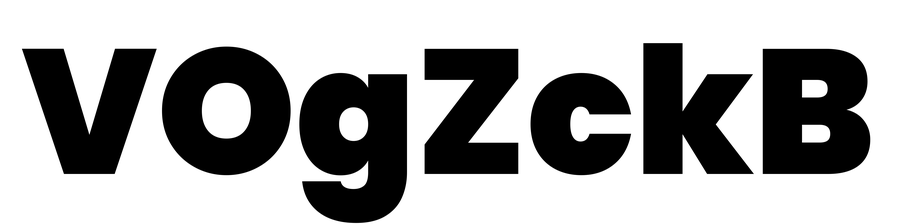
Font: Poppins-Black